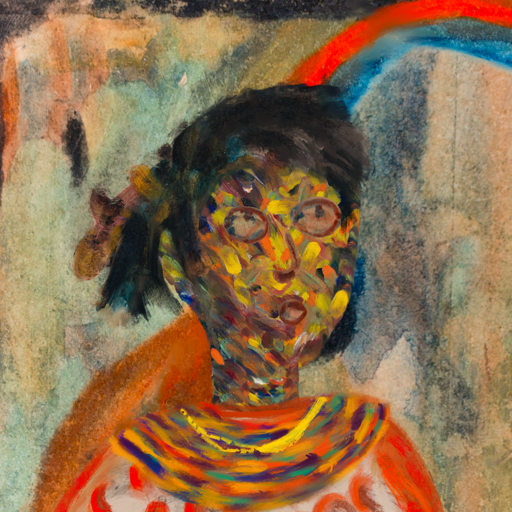
Background: Childish, Head And Neck Side: An_Impression, Face Side: Orphan, Bust: Rupkatha, Hair Side: Pipe, Head Accessory: Blank, Second Necklace: An_Impression_2, Necklace: Irani_1, Baby: Blank